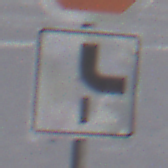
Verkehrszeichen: VerlaufVorfahrtsstrasse10
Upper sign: Stop
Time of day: MorningAfternoon
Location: Outdoor (Nature)
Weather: PartlyCloudy
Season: Winter
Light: Natural